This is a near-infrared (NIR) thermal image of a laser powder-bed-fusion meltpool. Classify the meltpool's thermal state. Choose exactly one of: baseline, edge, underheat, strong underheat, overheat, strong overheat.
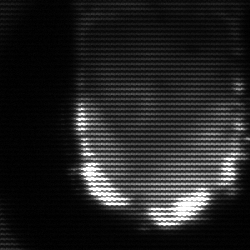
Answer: baseline